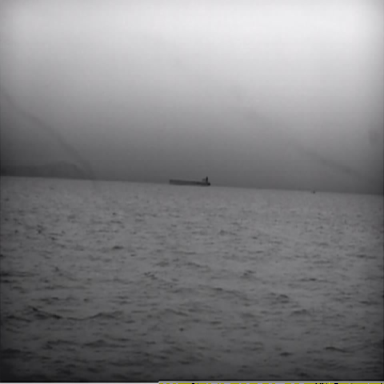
There is a liner in the infrared image.